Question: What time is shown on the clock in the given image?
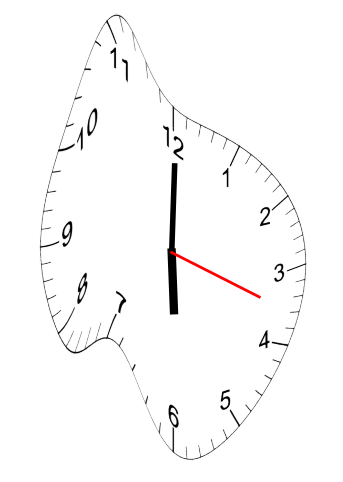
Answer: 06:00:18